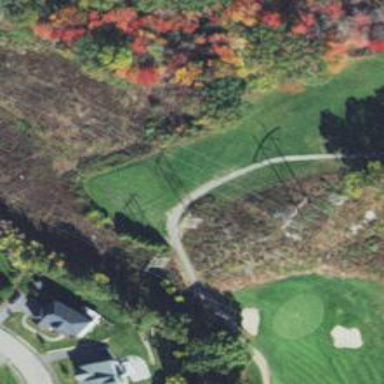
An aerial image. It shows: Footway that resembles golf path.